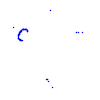
Particle: proton